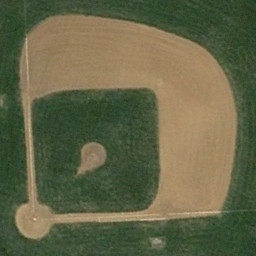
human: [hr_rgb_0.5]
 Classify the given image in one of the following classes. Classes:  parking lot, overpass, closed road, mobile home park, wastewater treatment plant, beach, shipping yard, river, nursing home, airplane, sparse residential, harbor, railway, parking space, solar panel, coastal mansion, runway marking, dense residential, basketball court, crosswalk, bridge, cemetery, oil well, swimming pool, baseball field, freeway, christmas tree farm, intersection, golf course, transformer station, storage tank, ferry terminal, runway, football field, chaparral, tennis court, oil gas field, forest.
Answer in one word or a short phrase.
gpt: baseball field